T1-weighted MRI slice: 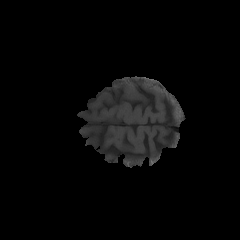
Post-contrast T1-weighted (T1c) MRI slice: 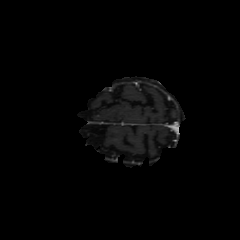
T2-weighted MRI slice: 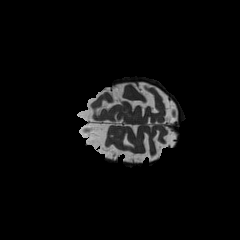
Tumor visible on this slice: no